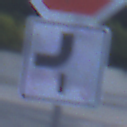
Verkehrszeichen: VerlaufVorfahrtsstrasse7
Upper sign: Stop
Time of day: SunriseSunset
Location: Outdoor (Suburban)
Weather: PartlyCloudy
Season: NotSpecified
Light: Natural